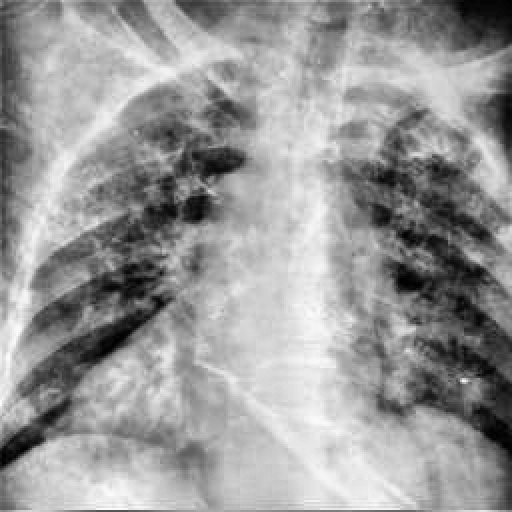
Finding: TUBERCULOSIS